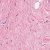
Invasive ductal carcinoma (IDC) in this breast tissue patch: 0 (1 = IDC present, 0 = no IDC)